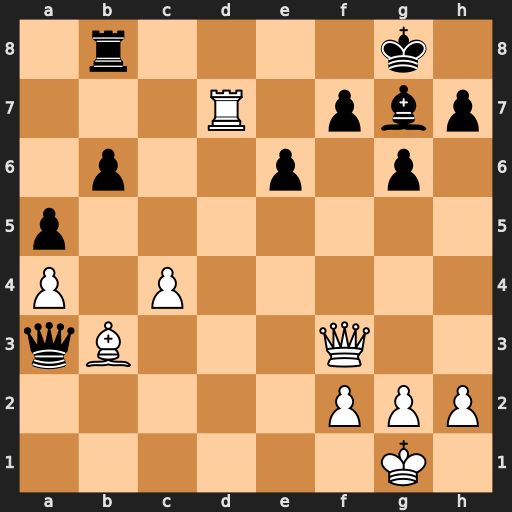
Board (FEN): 1r4k1/3R1pbp/1p2p1p1/p7/P1P5/qB3Q2/5PPP/6K1
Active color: w
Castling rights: -
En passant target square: -
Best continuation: Qxf7+ Kh8 Qxg7#